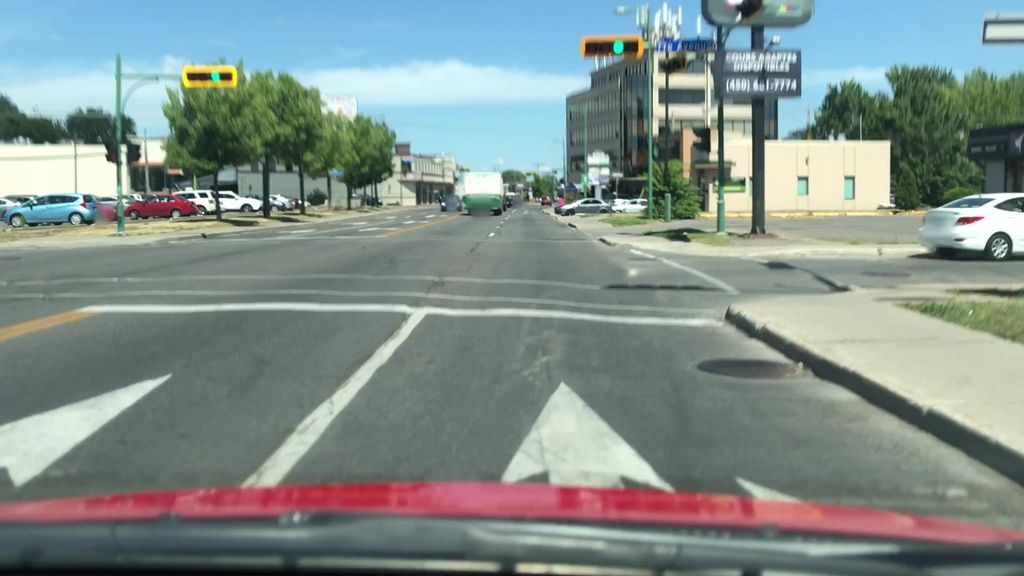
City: montreal